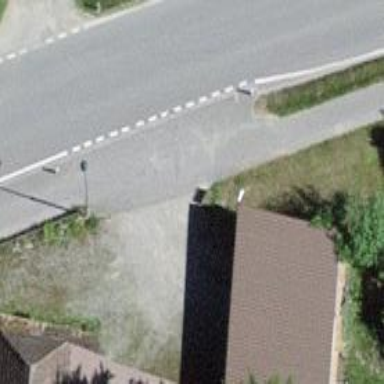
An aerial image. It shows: Bus stop with platform for public transport.